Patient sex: M
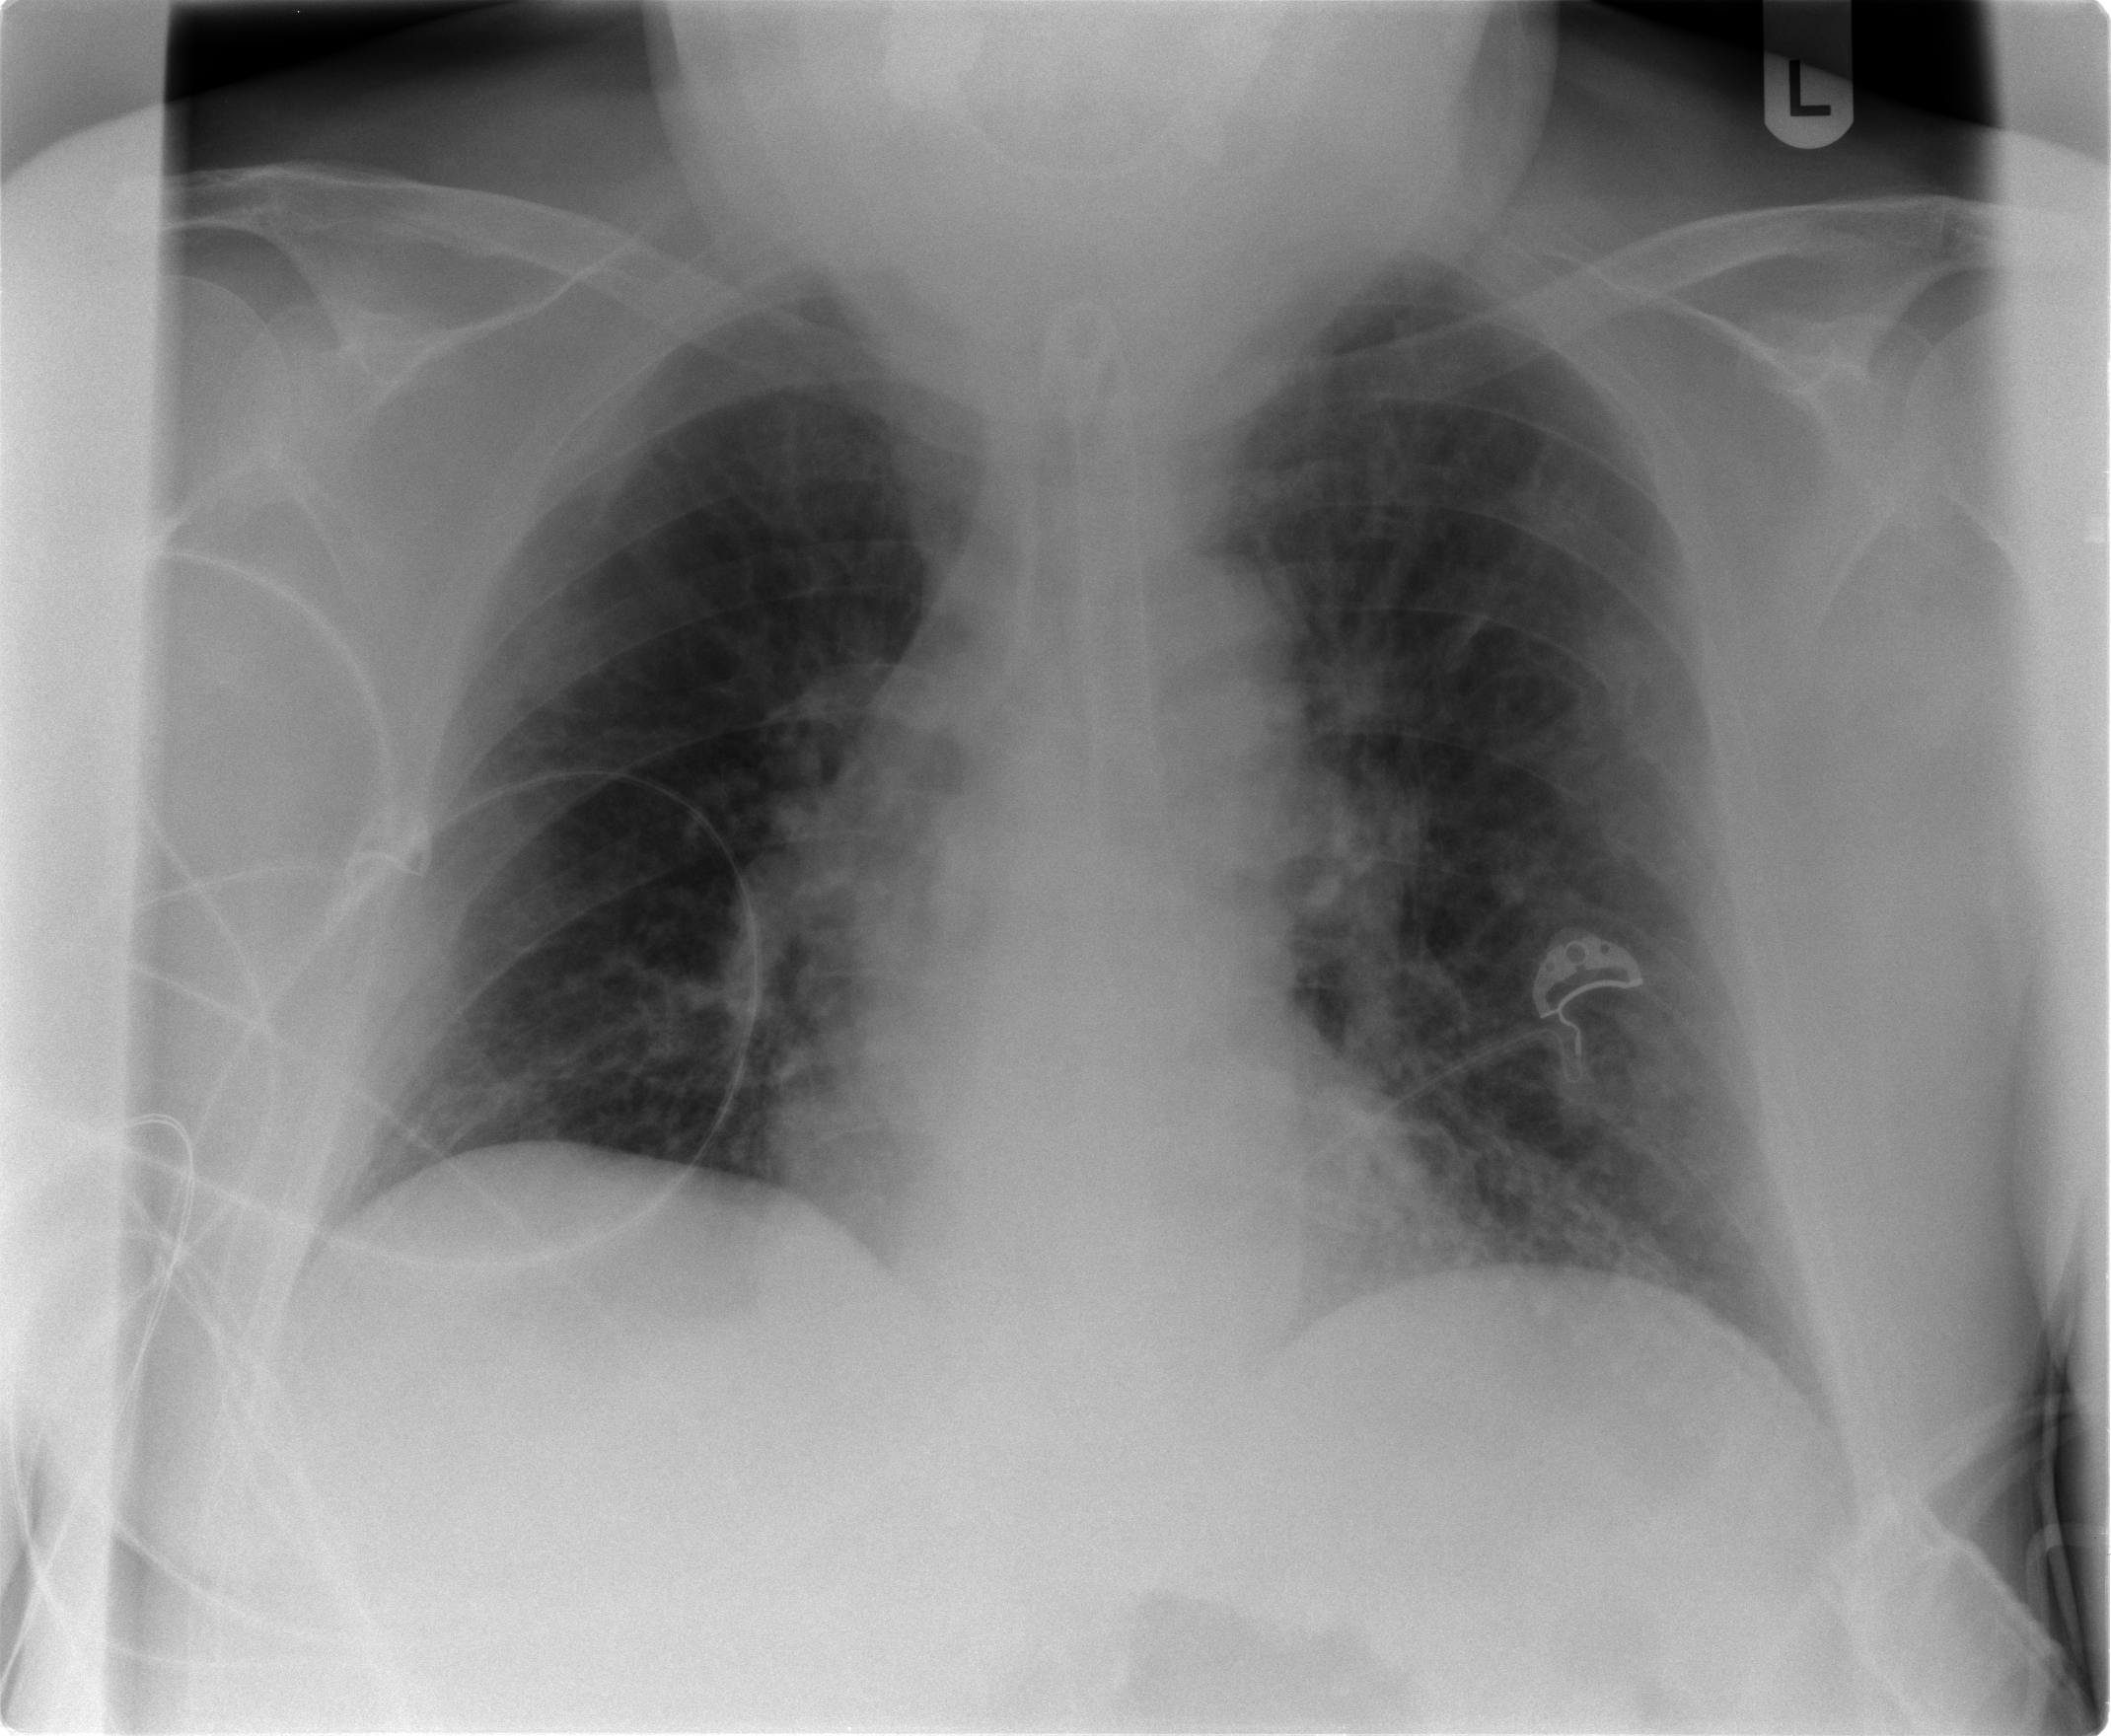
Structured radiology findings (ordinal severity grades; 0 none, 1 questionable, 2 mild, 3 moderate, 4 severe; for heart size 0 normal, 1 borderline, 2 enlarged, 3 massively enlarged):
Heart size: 0
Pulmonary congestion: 2
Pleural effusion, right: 0
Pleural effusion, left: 0
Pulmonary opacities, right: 0
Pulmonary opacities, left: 1
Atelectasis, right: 1
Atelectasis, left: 1